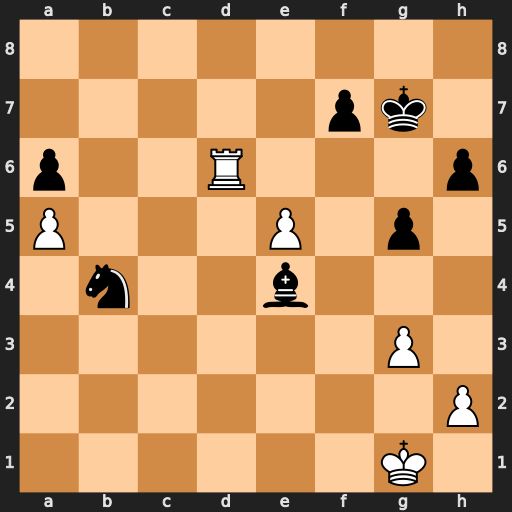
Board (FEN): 8/5pk1/p2R3p/P3P1p1/1n2b3/6P1/7P/6K1
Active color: w
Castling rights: -
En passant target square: -
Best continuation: Rd4 Nc6 Rxe4